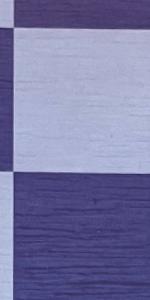
Label: Empty